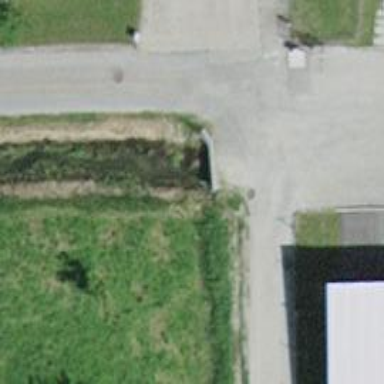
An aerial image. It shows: Culvert tunnel crossing ditch waterway.